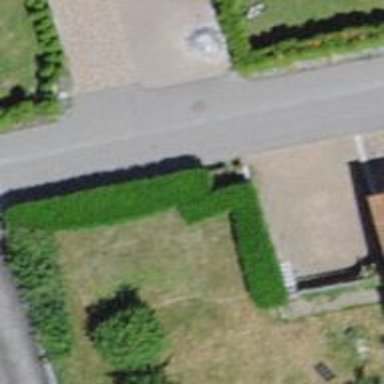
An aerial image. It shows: Hedge barrier.